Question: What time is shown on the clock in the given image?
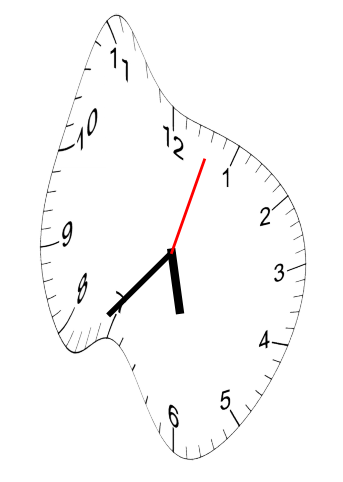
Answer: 05:37:03